Question: im working on a Asp.net MVc application to create a scheduler application for workers.
The schedule is auto-generate using a JavaScript library called: Dhtmlx Scheduler.
upon populating the data, it creates some Html and places the content.
I would like to retrieve the content and was wondering if it's possible by obtaining the info from its class.
Pic for reference:

I am trying to retrieve the "Abel Toribio" so i can do a reverse search in my database for his name and eventually display a tooltip over that td with further information about the person.
So far I have tried:
'''
var engName = document.getElementsByClassName("dhx_matrix_scell");
alert(engName[0].getData());
alert(engName[0].getContent());
alert(engName[0].getText());
alert(engName[0].getValue());
'''
They all seem to give me undefined.
Thanks!
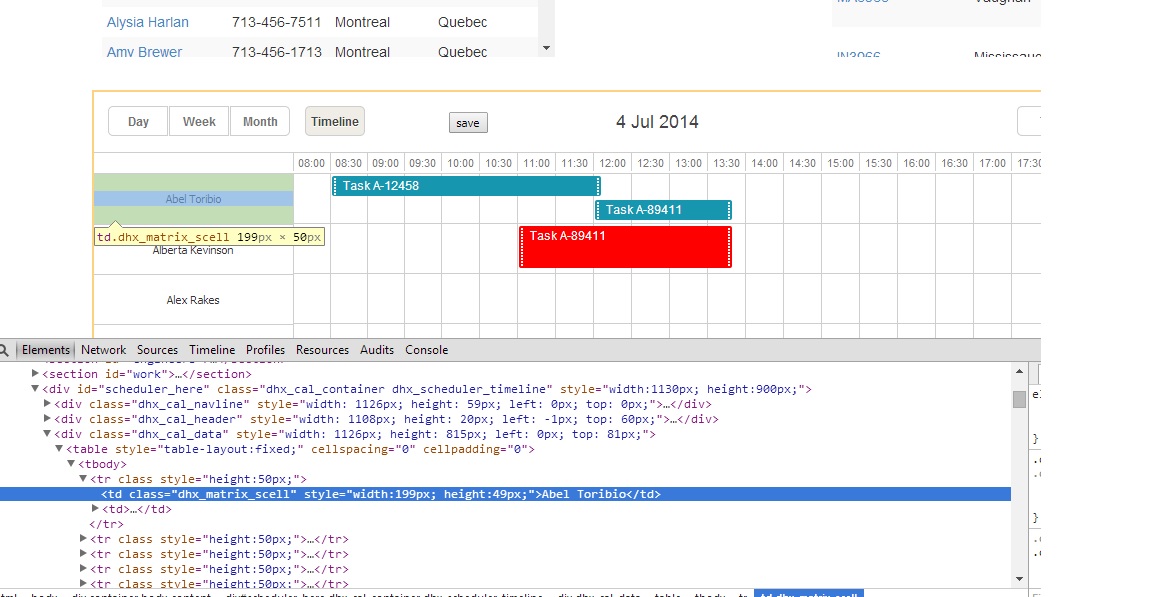
Answer: - 'engName[0].innerHTML'- 'engName[0].outerHTML'- 'engName[0].textContent'